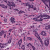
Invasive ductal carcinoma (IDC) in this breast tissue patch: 0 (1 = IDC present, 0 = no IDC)